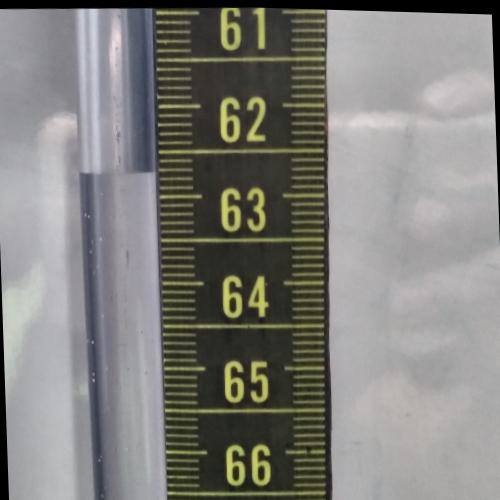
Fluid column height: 62.7 cm